Field crop: maize
Growth stage: 2
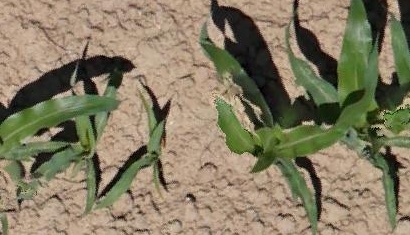
Species: maize